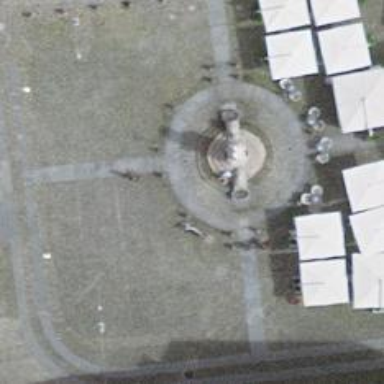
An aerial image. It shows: Historic monument.